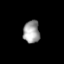
Tissue: lung
Cell type: T cells
Senescence score: 0.2409
Nuclear area (px): 367
Mean DAPI intensity: 156.741